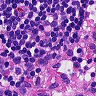
Metastatic tissue present: no